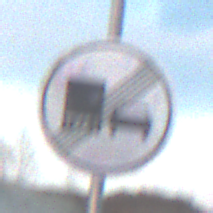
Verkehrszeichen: EndeUeberholverbotKraftfahrzeuge
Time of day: SunriseSunset
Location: Outdoor (Beach)
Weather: PartlyCloudy
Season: NotSpecified
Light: Natural